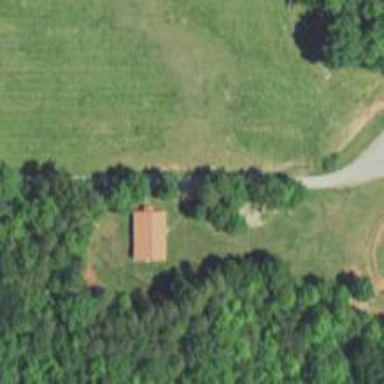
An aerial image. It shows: Driveway.